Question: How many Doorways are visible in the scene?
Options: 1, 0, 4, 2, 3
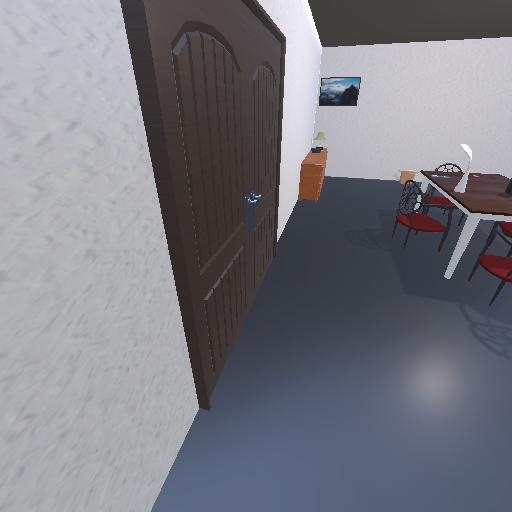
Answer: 1